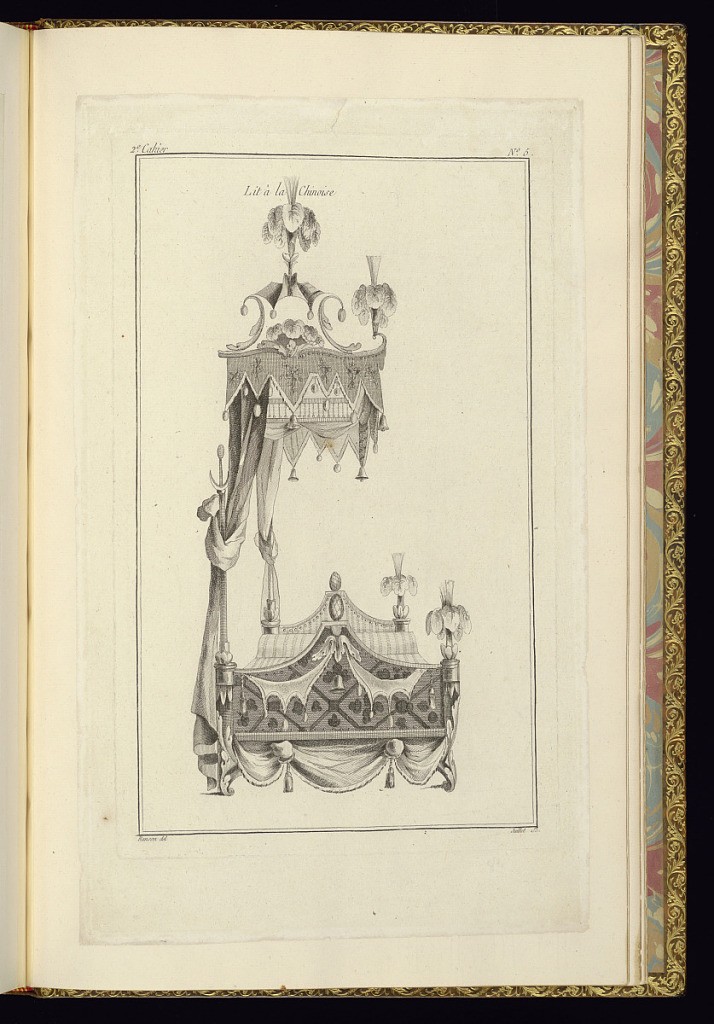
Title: Lit à la Chinoise
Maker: Pierre Ranson, French, 1736–1786
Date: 1779-90
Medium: Etching and engraving on laid paper
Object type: Print
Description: Design for a bed (view from the side) with a crown canopy (baldachin) projecting from the wall and held by bed posts along the side of the bed. The headboard and footboard are the same height and decorated with a diaper floral pattern, fleurons, and textiles, with acorn and feather finials. The bed linen is striped. The canopy is topped with feather finials, and decorated with scrolling leaves (rinceaux), flowers, bells, and beads. The bed curtains are tied back. The plate is titled, numbered, and signed.